Brain MRI, t1w sequence, axial 2D slice.
Patient: age 28, sex F, weight 95 kg, height 1.95 m
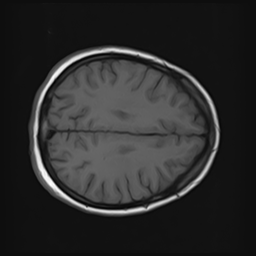